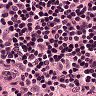
Metastatic tissue present: no